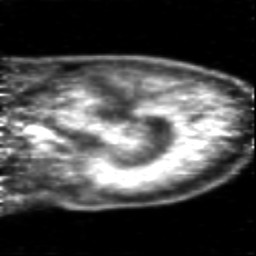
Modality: PET
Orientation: sagittal
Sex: male
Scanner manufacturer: siemens